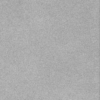
Label: dusty